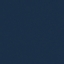
Label: SeaLake